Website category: jobs
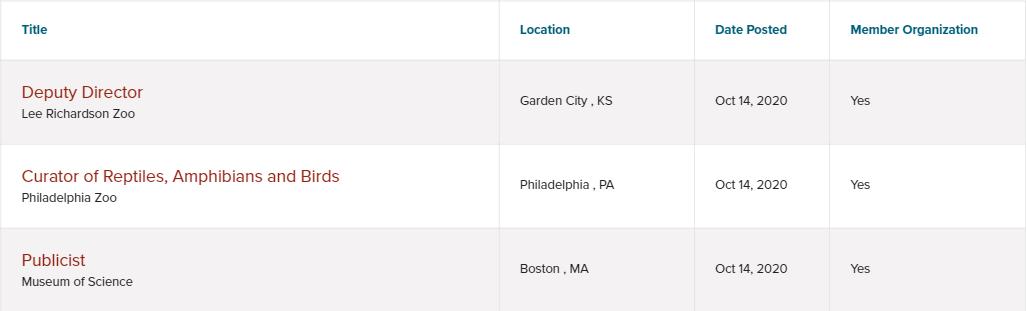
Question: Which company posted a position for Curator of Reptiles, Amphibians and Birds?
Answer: Philadelphia Zoo

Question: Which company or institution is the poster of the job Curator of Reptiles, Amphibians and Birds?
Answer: Philadelphia Zoo

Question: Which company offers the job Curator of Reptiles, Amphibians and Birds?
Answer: Philadelphia Zoo

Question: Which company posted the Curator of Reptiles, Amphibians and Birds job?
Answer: Philadelphia Zoo

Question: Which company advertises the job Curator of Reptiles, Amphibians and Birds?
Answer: Philadelphia Zoo

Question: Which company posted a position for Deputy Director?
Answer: Lee Richardson Zoo

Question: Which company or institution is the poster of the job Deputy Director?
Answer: Lee Richardson Zoo

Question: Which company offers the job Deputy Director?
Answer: Lee Richardson Zoo

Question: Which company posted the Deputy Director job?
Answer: Lee Richardson Zoo

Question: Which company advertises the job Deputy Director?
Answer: Lee Richardson Zoo

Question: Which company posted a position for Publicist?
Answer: Museum of Science

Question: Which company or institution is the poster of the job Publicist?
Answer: Museum of Science

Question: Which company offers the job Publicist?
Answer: Museum of Science

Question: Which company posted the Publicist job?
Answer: Museum of Science

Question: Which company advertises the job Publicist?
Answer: Museum of Science

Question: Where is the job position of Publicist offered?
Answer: Boston , MA

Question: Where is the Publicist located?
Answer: Boston , MA

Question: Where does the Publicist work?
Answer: Boston , MA

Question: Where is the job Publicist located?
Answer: Boston , MA

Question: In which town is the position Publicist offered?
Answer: Boston , MA

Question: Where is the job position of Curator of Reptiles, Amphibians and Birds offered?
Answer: Philadelphia , PA

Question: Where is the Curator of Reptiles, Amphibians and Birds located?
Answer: Philadelphia , PA

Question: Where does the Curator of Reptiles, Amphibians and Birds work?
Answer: Philadelphia , PA

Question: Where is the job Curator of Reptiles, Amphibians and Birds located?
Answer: Philadelphia , PA

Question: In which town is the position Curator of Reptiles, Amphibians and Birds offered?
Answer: Philadelphia , PA

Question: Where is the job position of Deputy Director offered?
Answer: Garden City , KS

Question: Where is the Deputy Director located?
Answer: Garden City , KS

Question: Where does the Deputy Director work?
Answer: Garden City , KS

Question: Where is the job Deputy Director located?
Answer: Garden City , KS

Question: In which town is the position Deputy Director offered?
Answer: Garden City , KS

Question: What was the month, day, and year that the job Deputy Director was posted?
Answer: Oct 14, 2020

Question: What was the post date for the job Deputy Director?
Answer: Oct 14, 2020

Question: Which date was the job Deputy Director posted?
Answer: Oct 14, 2020

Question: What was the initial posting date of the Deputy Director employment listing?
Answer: Oct 14, 2020

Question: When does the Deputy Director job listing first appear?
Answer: Oct 14, 2020

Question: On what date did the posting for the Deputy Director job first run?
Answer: Oct 14, 2020

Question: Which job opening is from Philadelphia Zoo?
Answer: Curator of Reptiles, Amphibians and Birds

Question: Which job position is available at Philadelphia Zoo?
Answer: Curator of Reptiles, Amphibians and Birds

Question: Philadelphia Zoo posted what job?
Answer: Curator of Reptiles, Amphibians and Birds

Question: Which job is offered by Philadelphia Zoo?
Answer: Curator of Reptiles, Amphibians and Birds

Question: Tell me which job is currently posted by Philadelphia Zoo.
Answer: Curator of Reptiles, Amphibians and Birds

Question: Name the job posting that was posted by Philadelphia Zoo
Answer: Curator of Reptiles, Amphibians and Birds

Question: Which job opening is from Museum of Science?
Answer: Publicist

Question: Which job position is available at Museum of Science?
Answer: Publicist

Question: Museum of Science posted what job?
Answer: Publicist

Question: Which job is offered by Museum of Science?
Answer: Publicist

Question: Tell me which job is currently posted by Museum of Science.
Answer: Publicist

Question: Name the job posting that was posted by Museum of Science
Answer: Publicist

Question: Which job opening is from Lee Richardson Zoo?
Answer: Deputy Director

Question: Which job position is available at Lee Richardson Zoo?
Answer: Deputy Director

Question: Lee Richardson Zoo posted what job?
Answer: Deputy Director

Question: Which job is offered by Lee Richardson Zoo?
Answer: Deputy Director

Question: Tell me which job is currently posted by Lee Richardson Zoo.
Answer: Deputy Director

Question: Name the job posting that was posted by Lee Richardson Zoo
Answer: Deputy Director

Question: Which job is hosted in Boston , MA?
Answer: Publicist

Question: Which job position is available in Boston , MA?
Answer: Publicist

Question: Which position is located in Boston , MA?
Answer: Publicist

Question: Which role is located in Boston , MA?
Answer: Publicist

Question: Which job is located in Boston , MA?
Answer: Publicist

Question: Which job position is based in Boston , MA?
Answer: Publicist

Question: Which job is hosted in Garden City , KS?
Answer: Deputy Director

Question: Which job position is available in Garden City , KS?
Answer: Deputy Director

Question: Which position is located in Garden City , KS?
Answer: Deputy Director

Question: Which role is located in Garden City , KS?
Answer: Deputy Director